The image is a wavelet scalogram (time versus scale/frequency) of a rolling-element bearing's vibration signal. Diagnose the bearing from this image, choosing from: normal, inner_race, outer_race, ball.
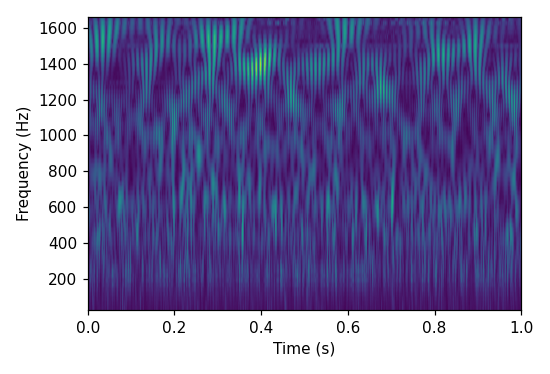
Answer: outer_race